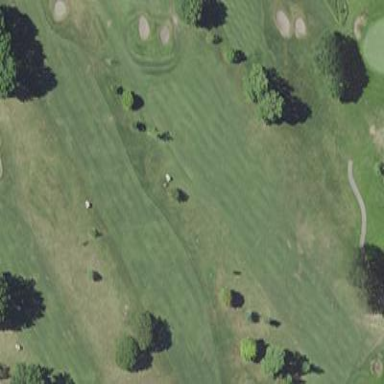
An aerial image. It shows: Grassy area designated as golf fairway.